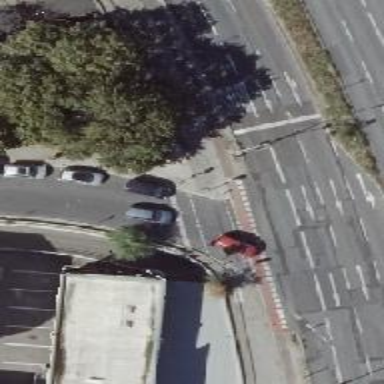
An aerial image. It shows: Road with traffic signals.